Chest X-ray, AP view. Patient: 10 years old, sex M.
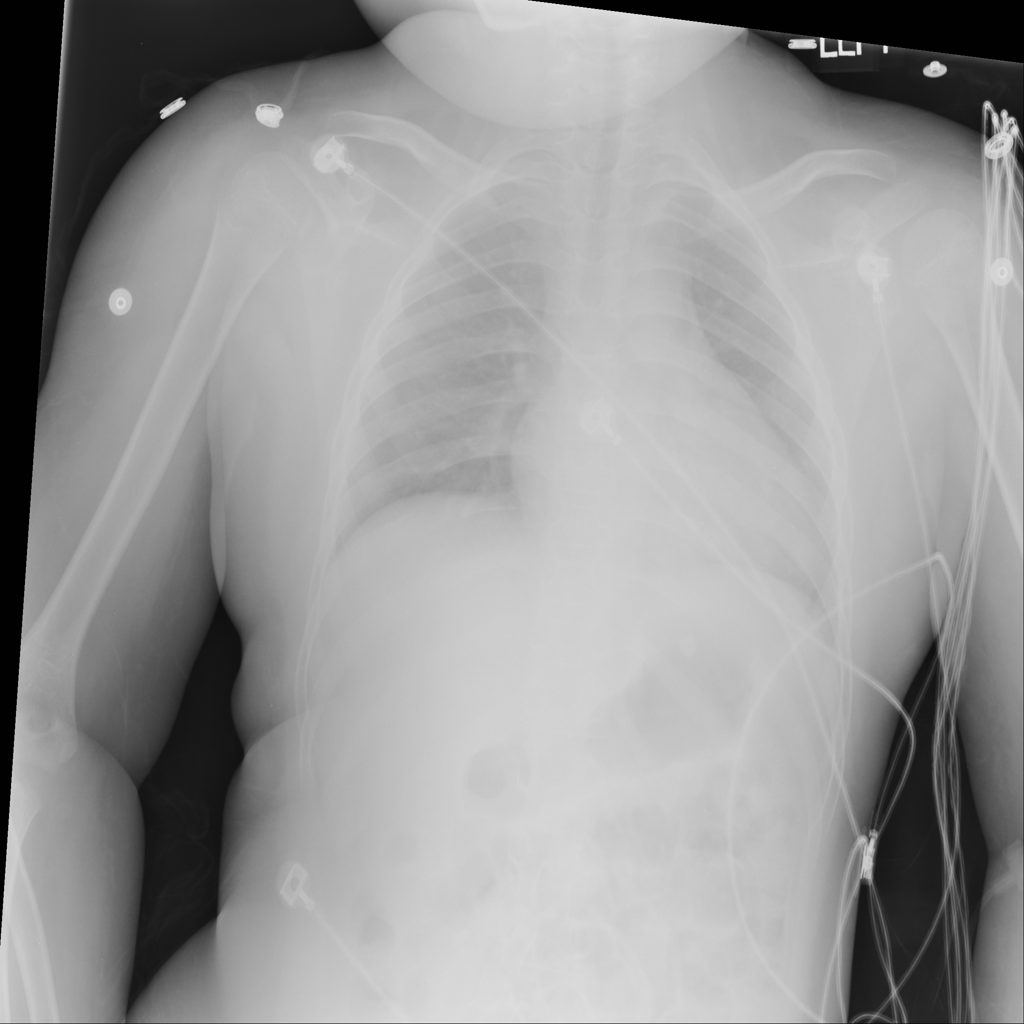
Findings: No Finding